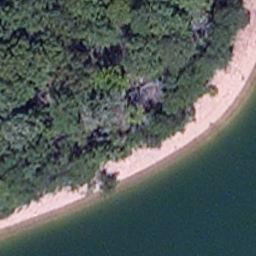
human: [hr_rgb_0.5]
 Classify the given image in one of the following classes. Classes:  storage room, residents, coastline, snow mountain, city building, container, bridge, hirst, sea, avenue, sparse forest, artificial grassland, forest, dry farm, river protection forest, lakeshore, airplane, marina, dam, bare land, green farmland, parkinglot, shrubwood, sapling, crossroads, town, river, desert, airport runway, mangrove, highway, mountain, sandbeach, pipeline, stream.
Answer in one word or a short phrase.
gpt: lakeshore